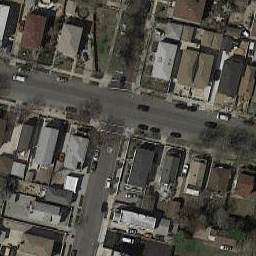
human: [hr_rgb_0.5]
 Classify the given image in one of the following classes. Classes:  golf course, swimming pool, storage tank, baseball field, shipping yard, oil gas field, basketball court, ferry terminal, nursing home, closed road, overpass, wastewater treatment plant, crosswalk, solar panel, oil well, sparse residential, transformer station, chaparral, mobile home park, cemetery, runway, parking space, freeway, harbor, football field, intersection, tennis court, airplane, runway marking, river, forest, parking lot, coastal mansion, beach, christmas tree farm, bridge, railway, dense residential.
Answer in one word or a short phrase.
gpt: intersection